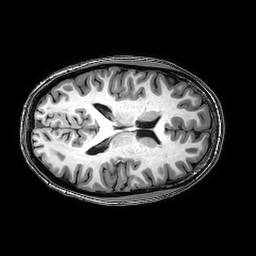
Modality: T1w
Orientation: axial
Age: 35
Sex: female
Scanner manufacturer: philips
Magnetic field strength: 3 T
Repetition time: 0.008298 s
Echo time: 0.00383 s